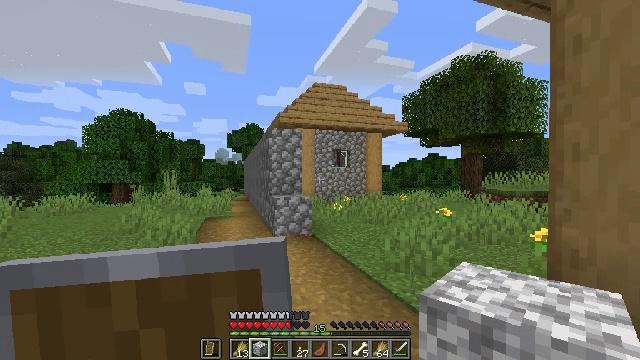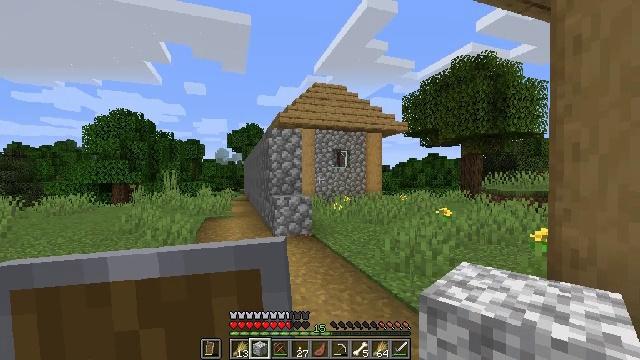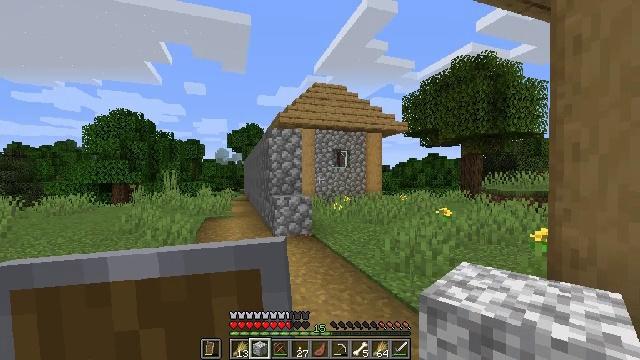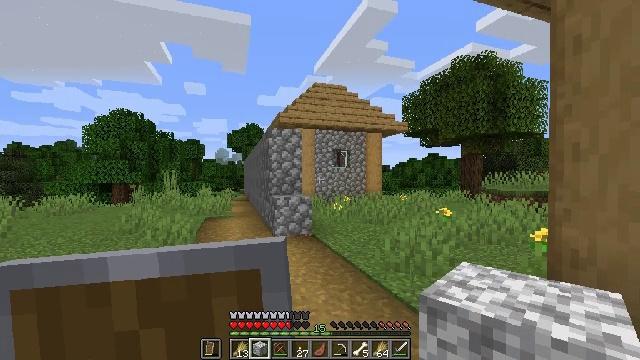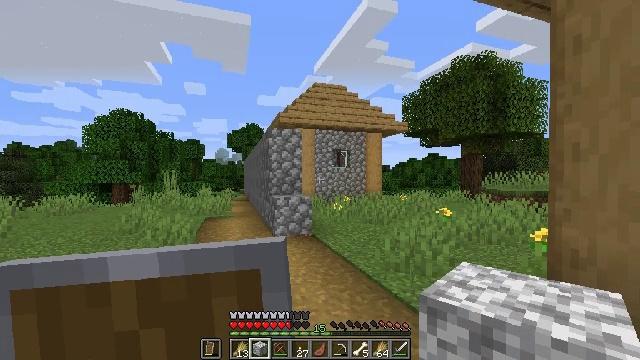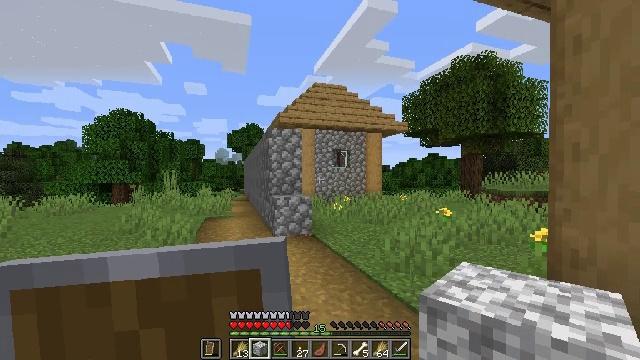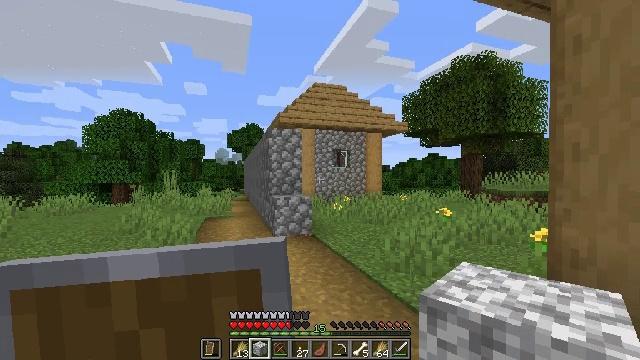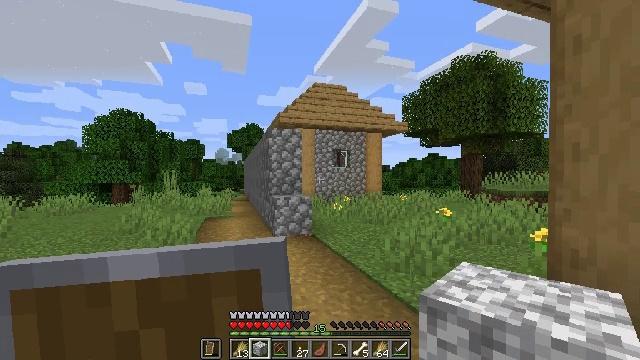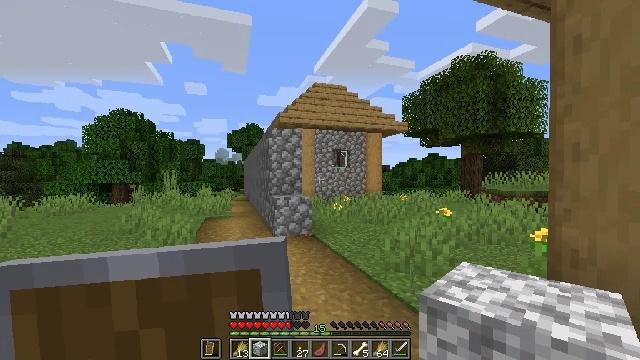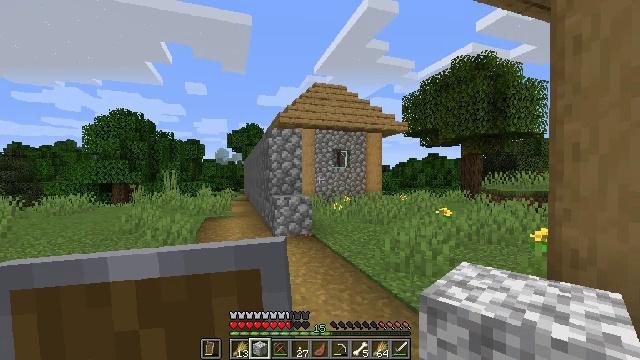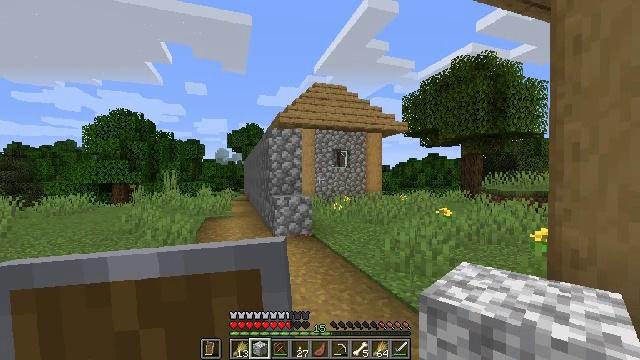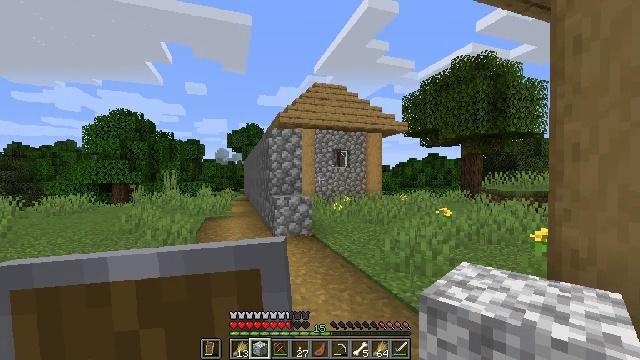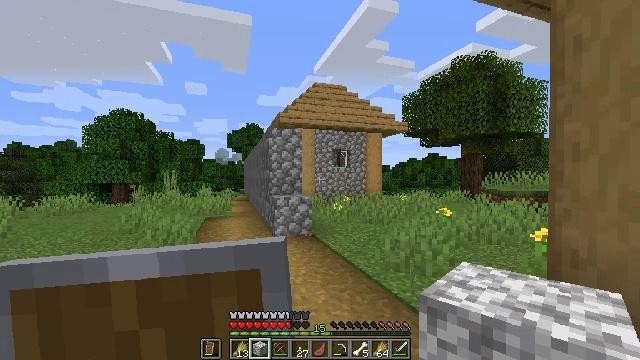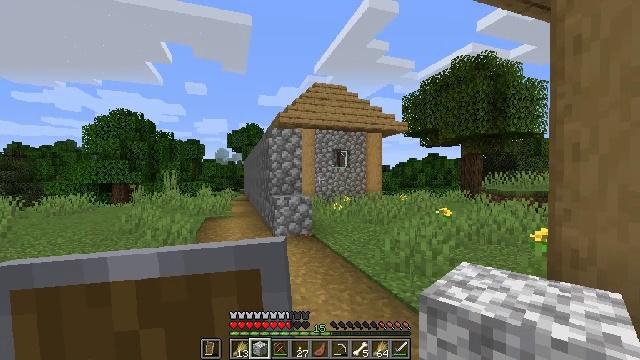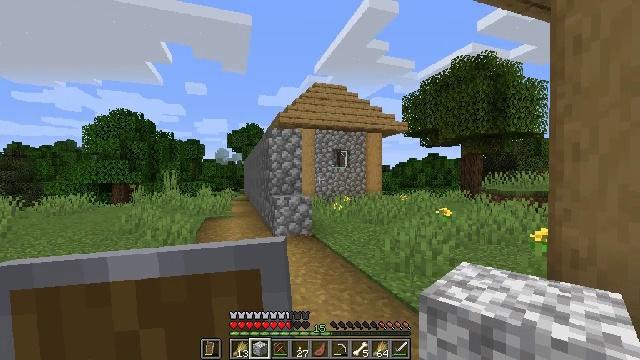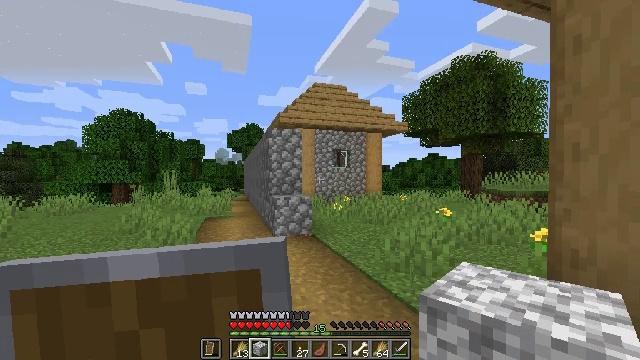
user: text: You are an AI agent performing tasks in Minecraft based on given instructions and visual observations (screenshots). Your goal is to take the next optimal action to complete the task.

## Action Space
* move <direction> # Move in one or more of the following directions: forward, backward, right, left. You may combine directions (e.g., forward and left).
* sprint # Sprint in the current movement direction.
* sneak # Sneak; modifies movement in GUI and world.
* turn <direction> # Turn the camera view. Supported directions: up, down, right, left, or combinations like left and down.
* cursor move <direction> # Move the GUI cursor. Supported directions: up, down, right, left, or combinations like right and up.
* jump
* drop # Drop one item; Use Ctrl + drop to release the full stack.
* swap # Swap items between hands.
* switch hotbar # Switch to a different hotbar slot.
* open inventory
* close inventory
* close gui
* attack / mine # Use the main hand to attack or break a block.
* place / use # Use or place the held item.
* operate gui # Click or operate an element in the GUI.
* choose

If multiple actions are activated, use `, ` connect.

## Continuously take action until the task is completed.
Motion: motion action
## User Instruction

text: Break the bell in the village.
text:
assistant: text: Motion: no_op
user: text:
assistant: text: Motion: no_op
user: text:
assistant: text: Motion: no_op
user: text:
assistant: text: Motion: no_op
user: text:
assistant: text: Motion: no_op
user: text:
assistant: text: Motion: no_op
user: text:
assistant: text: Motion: no_op
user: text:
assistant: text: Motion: no_op
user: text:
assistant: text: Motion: no_op
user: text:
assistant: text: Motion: no_op
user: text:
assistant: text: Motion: no_op
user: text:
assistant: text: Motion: no_op
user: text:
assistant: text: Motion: no_op
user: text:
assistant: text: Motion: no_op
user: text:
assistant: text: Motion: no_op
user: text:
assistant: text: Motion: no_op
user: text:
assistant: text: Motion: no_op
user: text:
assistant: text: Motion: no_op
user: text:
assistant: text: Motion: no_op
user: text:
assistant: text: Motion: no_op
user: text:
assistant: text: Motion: no_op
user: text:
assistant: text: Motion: no_op
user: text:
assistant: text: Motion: no_op
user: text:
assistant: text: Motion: no_op
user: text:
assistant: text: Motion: no_op
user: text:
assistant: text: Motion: no_op
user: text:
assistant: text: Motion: no_op
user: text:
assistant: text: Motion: no_op
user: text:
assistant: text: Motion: no_op
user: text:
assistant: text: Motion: no_op